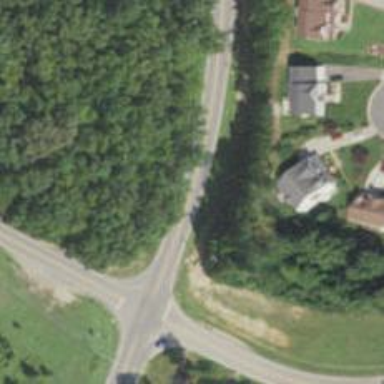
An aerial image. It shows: Tertiary road.